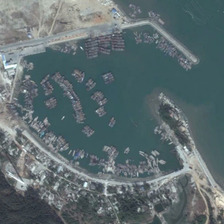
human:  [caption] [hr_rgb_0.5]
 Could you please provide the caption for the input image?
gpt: a lawn is between the road and the port .

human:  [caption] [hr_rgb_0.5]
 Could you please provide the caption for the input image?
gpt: many boats are in a port near a urban area and a wharf .

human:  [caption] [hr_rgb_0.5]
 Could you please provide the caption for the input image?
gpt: many boats are in a port near a urban area and a wharf .

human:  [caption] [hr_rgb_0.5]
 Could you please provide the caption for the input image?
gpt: many types of boats are close to the port .

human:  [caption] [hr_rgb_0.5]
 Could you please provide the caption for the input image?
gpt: a lawn is between the road and the port .